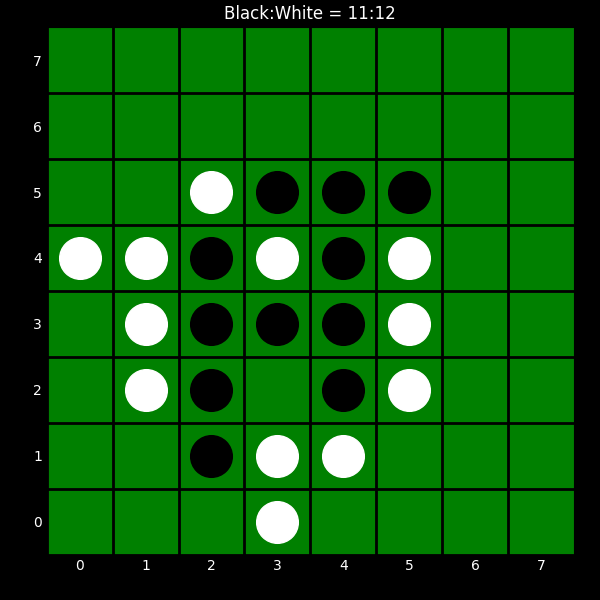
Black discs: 11
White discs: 12